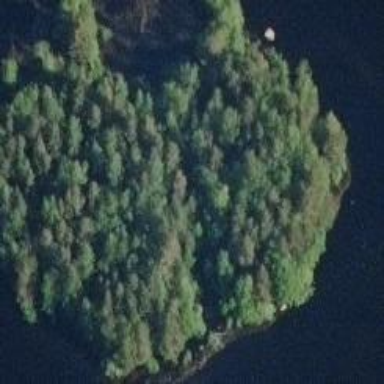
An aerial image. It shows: Islet in nature reserve with forest land use.